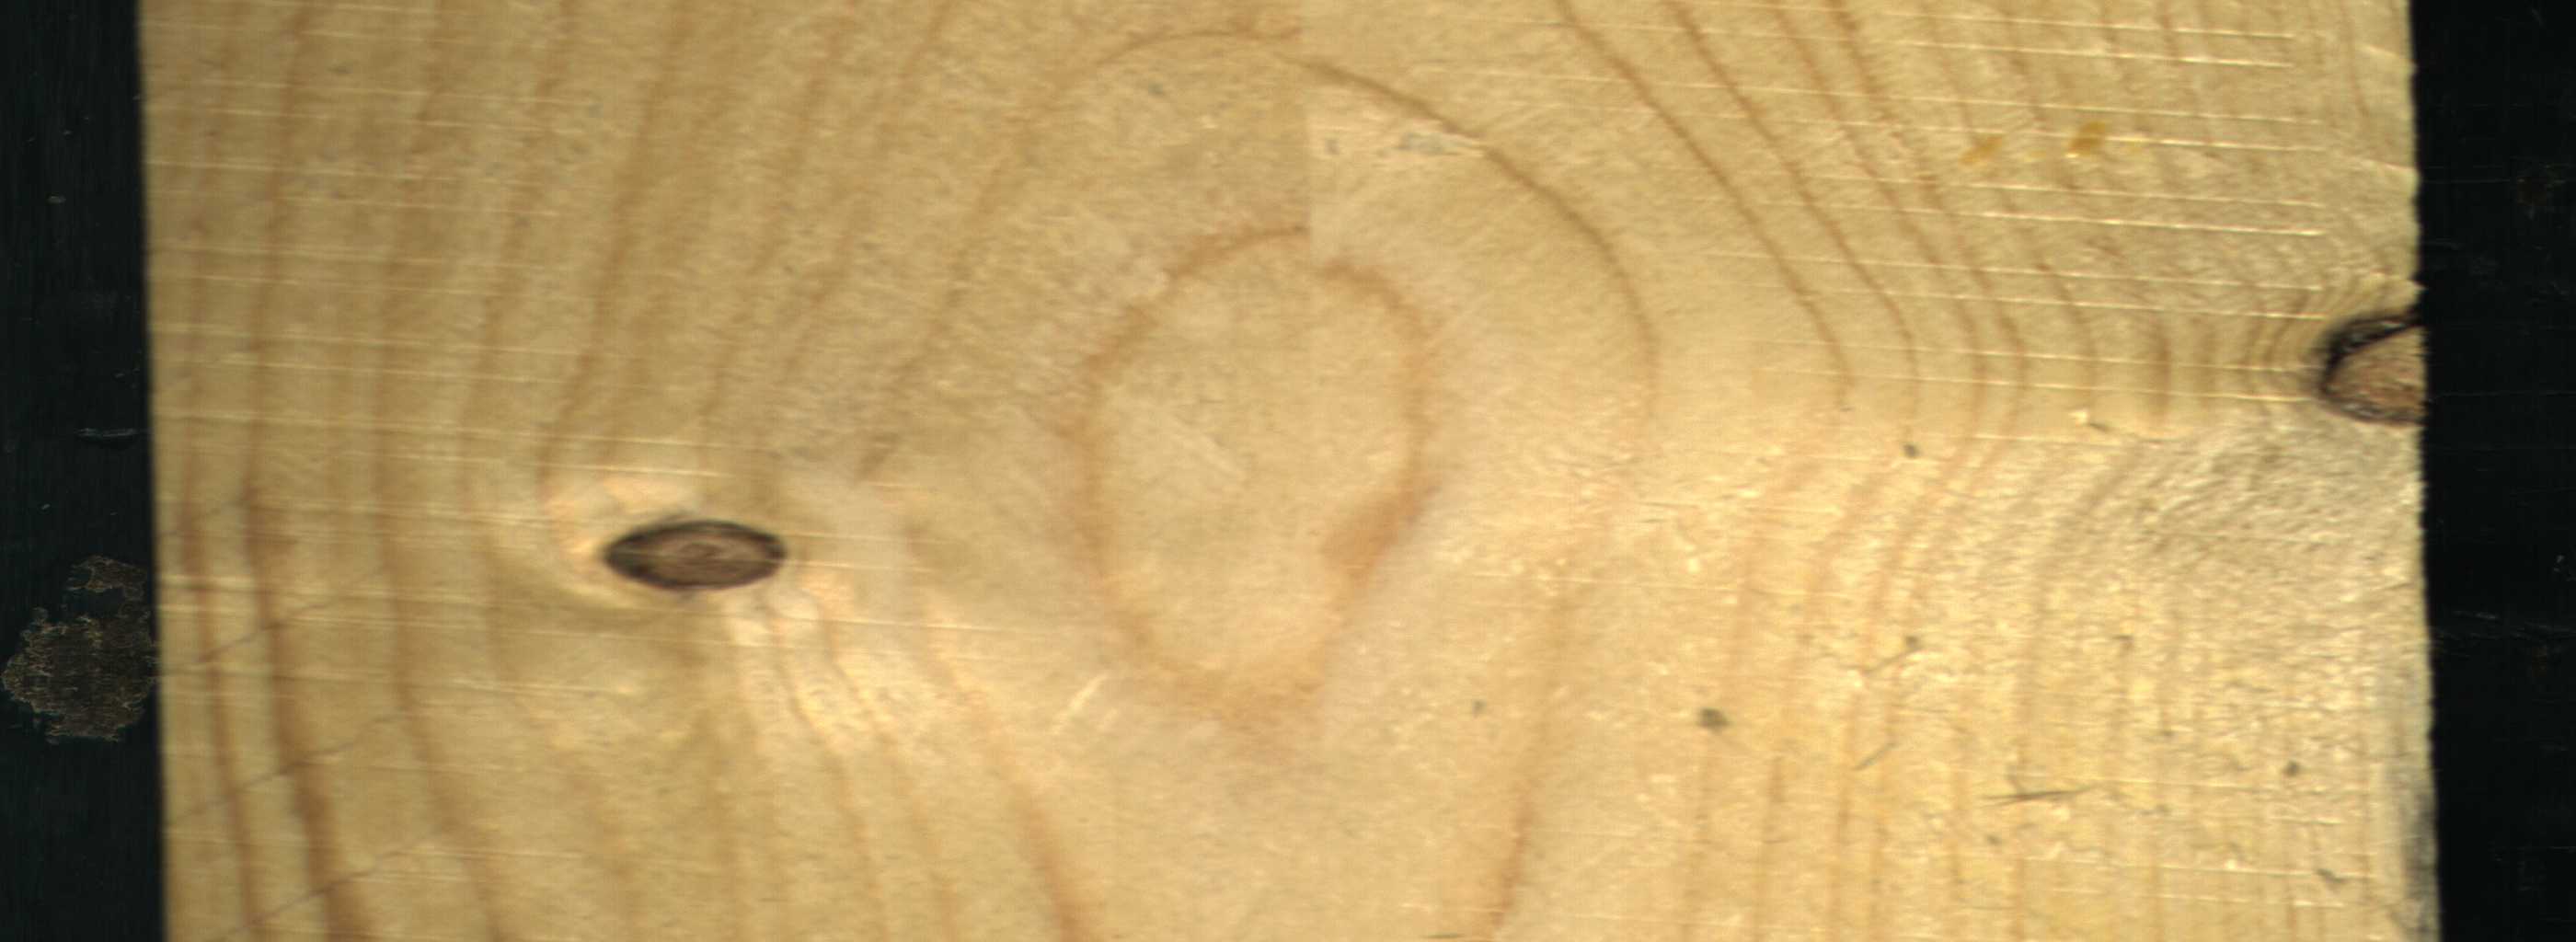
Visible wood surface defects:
Dead_Knot
Live_Knot